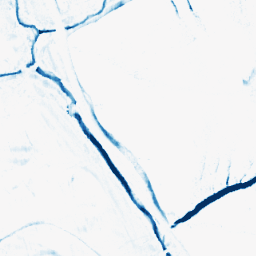
Category: morphological
Decomposition family: morphological_rect
Decomposition parameters: operation: closing
width: 5
height: 10
Upsampling method: sinc_blackman
Upsampling parameters: scale: 2
kernel_size: 4
Upsampling scale: 2